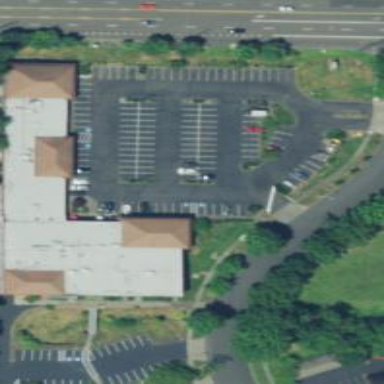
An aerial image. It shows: Parking space is available.